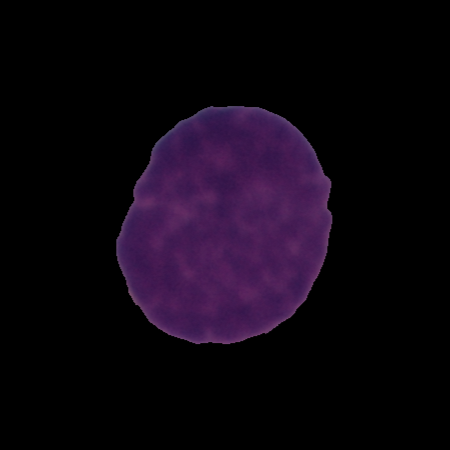
Label: cancer